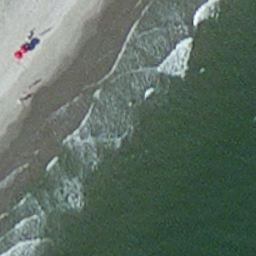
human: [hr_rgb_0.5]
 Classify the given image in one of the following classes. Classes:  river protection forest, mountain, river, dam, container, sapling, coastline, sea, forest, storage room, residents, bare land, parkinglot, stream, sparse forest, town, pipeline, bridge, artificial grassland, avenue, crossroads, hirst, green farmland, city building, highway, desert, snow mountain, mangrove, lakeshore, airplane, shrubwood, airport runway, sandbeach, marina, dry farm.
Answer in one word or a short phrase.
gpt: coastline